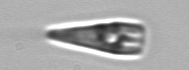
Label: Licmophora